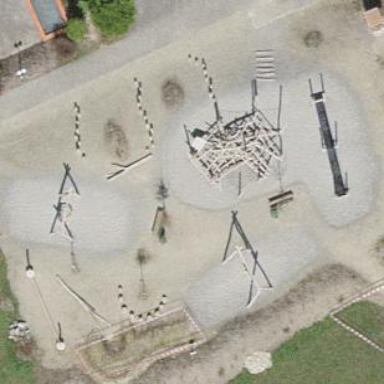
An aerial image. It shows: Playground area for leisure land.